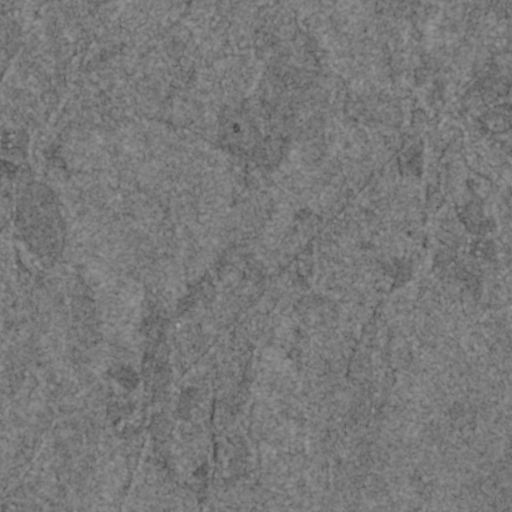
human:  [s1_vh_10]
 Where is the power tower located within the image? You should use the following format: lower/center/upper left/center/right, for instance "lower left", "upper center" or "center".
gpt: The power tower is located in the upper left of the image.
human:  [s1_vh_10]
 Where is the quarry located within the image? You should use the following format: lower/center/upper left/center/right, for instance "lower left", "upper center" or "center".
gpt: There is no quarry in the image.

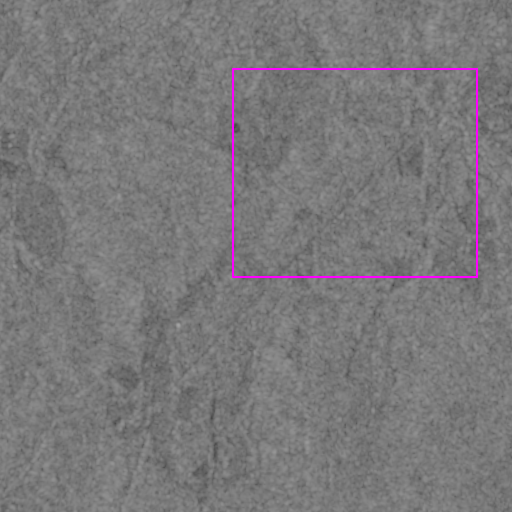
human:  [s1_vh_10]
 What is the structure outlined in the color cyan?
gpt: There is no cyan outline.
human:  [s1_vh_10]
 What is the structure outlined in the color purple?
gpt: There is no structure outlined in purple.